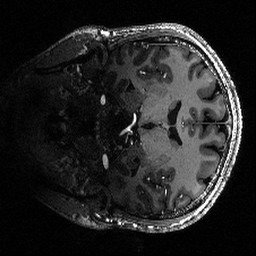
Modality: T1w
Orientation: coronal
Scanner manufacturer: siemens
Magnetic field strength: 6.98 T
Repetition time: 2.82 s
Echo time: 0.00282 s